Aerial crown-view tile of a tropical tree (Barro Colorado Island, Panama), acquired 20250124:
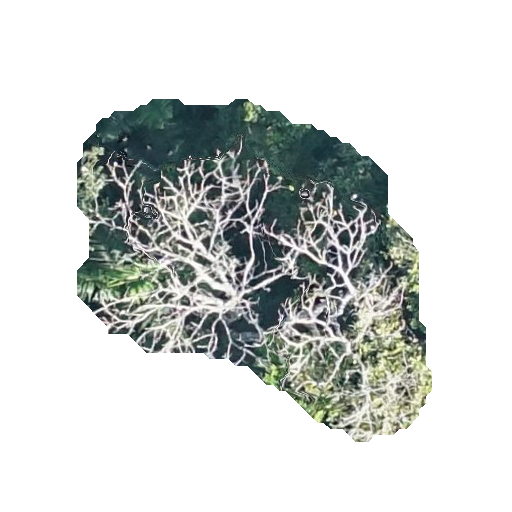
Species: Ceiba pentandra
GBIF accepted scientific name: Ceiba pentandra
Crown area: 125.486 m²